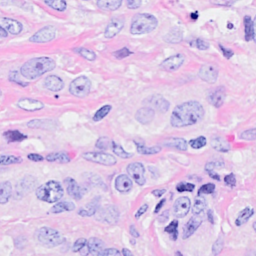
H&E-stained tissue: Breast